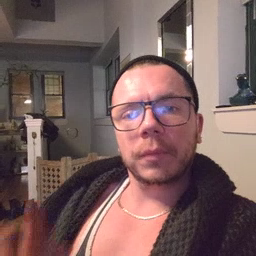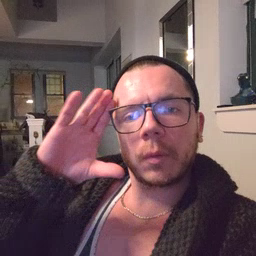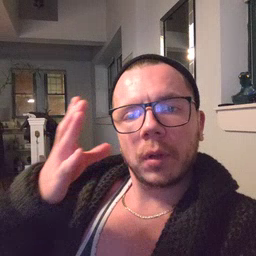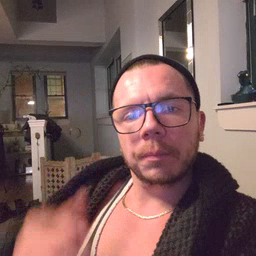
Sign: will